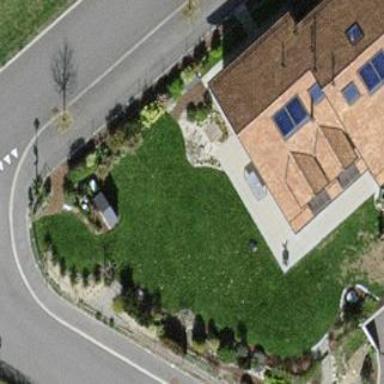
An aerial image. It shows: Simple and straightforward house.